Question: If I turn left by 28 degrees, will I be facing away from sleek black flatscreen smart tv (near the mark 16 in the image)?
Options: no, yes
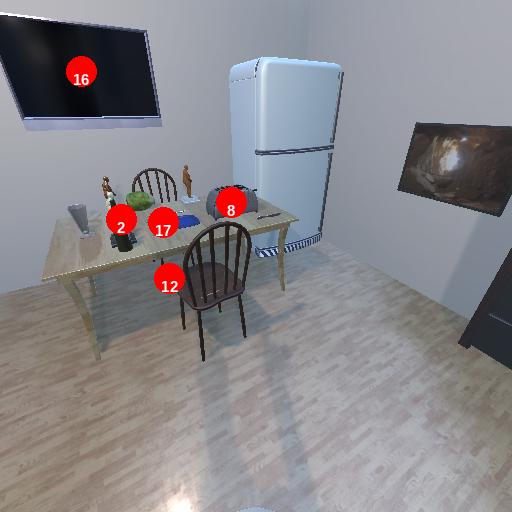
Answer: no